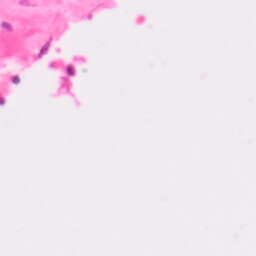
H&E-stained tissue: Colon